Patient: sex M, age 50
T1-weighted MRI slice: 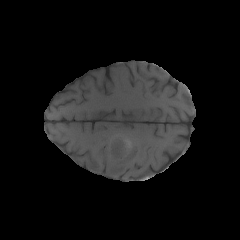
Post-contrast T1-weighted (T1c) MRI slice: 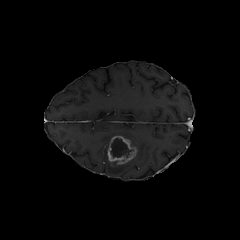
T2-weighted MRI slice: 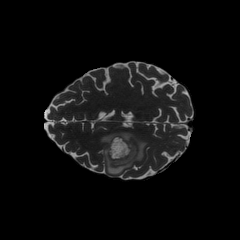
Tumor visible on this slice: yes
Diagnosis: Glioblastoma, IDH-wildtype
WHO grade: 4